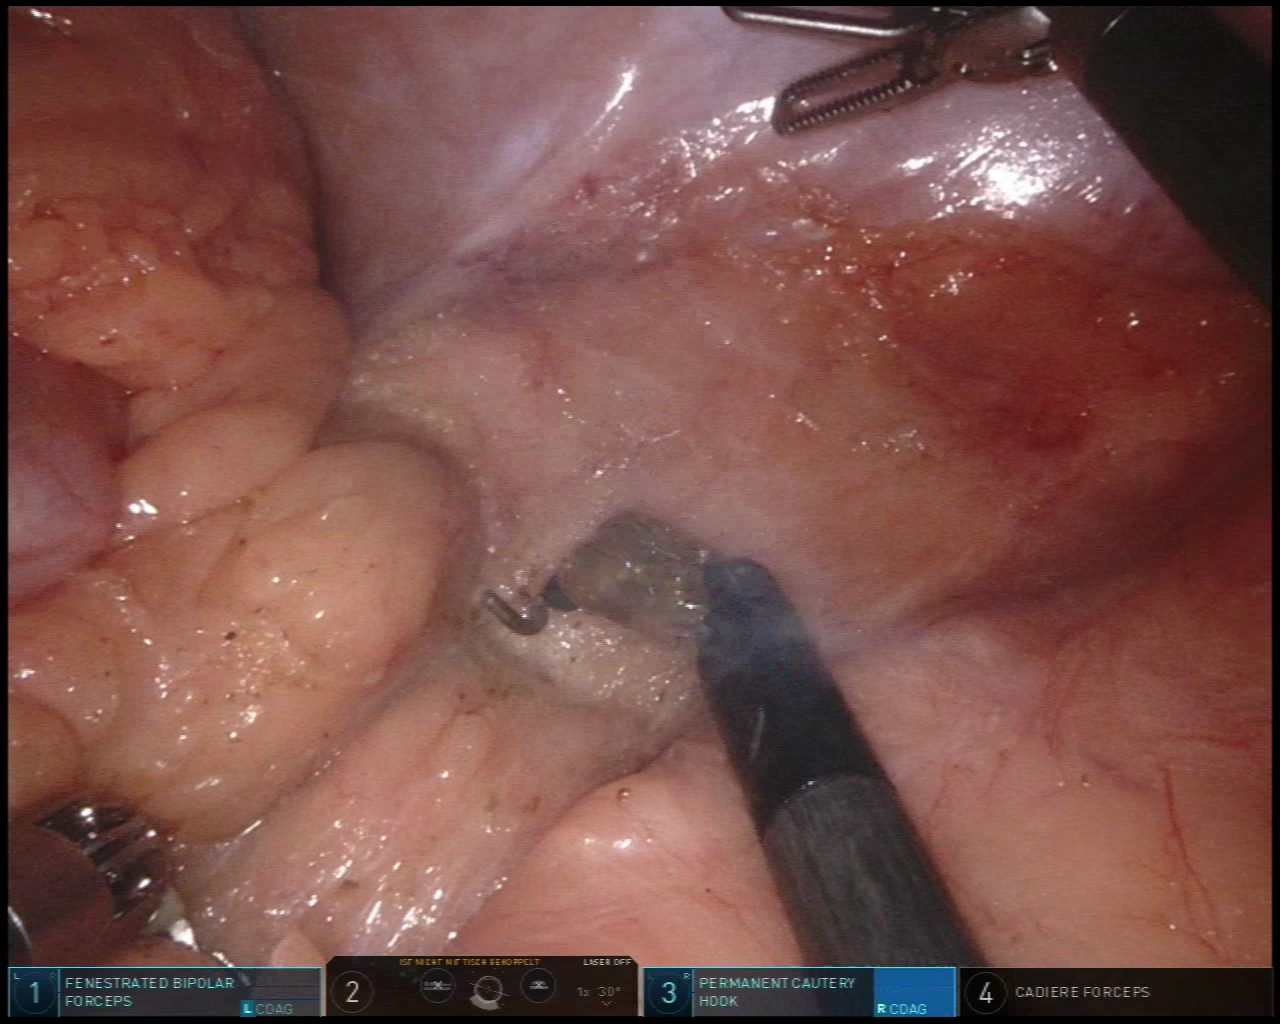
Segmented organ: abdominal_wall
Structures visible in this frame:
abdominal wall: yes
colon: yes
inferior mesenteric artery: no
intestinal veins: no
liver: no
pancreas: no
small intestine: no
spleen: no
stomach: no
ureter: no
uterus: no
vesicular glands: no